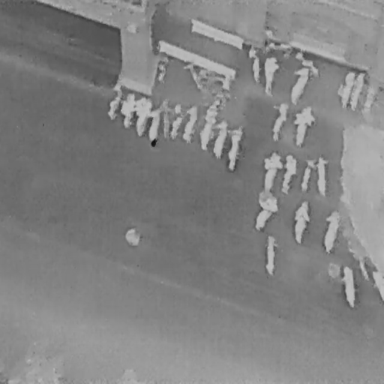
There are 27 Bicycles in the infrared image.